Field crop: tomato
Growth stage: 2
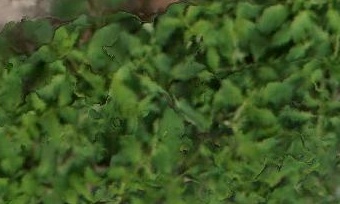
Species: tomato